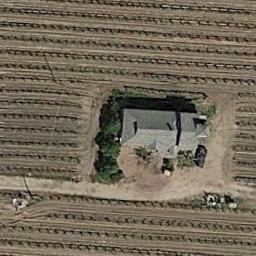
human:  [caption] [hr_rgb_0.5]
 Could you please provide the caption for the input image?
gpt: The sparse residential is on the bare land next to the farmland .

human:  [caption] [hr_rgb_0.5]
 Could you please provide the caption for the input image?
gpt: A path leads to these two houses which are surrounded by lawn .

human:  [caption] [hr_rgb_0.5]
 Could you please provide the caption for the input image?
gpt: In a sparse residential area there is a gray house surrounded by open spaces .

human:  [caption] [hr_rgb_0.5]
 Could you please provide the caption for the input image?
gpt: A  building in a sparse residential .

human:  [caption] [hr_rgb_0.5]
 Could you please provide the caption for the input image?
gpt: A sparse residential area with a gray building beside the yellow farmlands .